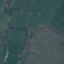
Land use / land cover: Pasture